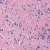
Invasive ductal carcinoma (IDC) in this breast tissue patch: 1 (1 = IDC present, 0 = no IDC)